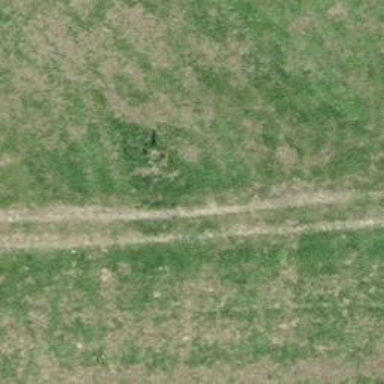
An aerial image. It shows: Aerial marker.